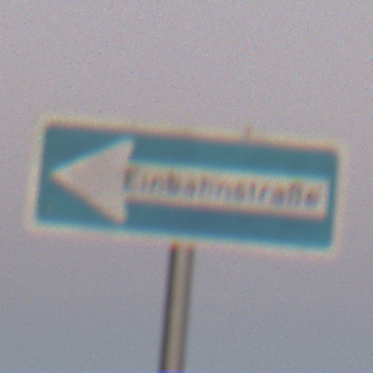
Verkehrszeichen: EinbahnstrasseLinksweisend
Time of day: SunriseSunset
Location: Outdoor (Nature)
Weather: Clear
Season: NotSpecified
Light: Natural